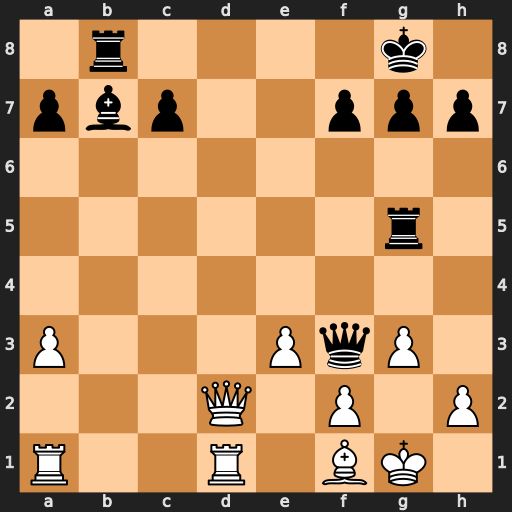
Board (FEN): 1r4k1/pbp2ppp/8/6r1/8/P3PqP1/3Q1P1P/R2R1BK1
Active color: w
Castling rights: -
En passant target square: -
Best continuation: Qd8+ Rxd8 Rxd8#